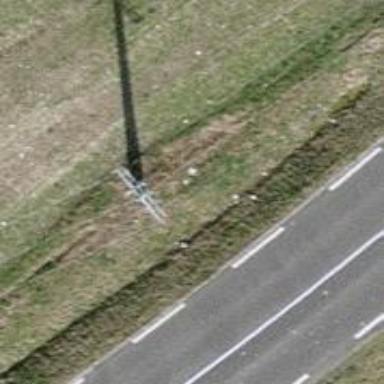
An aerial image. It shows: Power pole.